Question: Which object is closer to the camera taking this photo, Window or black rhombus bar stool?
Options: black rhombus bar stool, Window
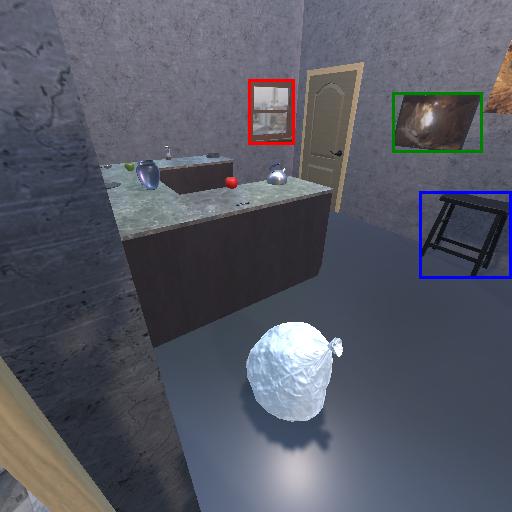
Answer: black rhombus bar stool